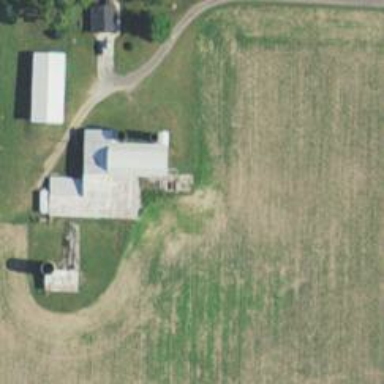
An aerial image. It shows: Silo.